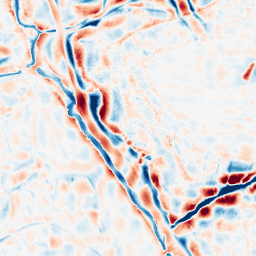
Category: wavelet
Decomposition family: wavelet_biorthogonal
Decomposition parameters: wavelet: bior5.5
level: 4
Upsampling method: quadratic
Upsampling parameters: scale: 8
Upsampling scale: 8